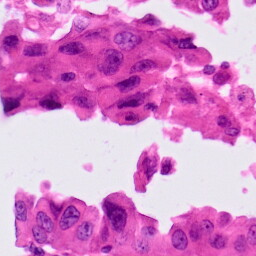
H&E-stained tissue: Lung